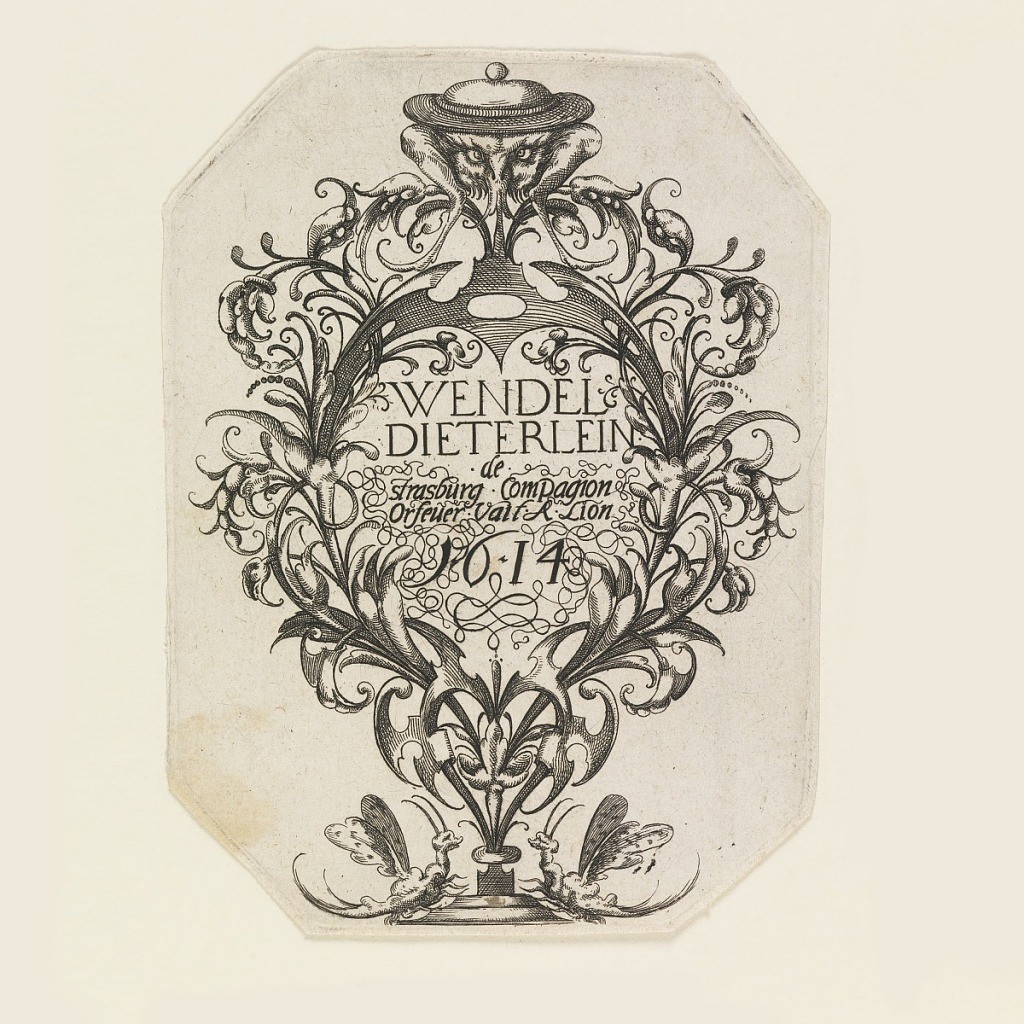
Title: Title plate, from Die Folge der phantastichen Scmucksträße (Suite of Fantastic Ornamental Bouquets)
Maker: Wendel Dietterlin the Younger, German, active 1610–1614
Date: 1614
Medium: Etching on laid paper
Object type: Print
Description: Octagonal print of title page showing vegetal cartouche containing title, with insects and fantastic creature wearing a hat.